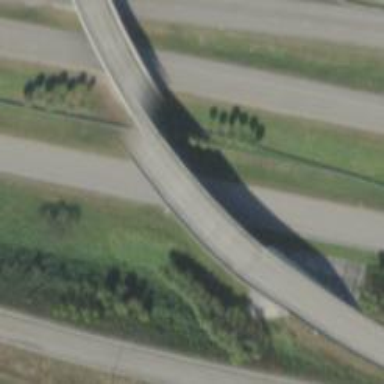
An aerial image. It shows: Motorway link bridge.